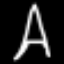
Label: The Eiffel Tower